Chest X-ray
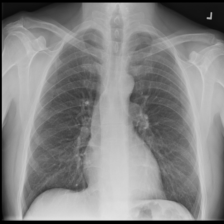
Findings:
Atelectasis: negative
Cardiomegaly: negative
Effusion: negative
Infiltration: negative
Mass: negative
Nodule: negative
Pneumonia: negative
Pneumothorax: negative
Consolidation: negative
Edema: negative
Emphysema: negative
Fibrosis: negative
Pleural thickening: negative
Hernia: negative